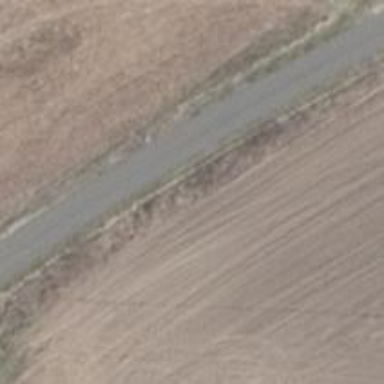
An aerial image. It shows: Unclassified road with asphalt surface.